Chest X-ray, AP view. Patient: 66 years old, sex M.
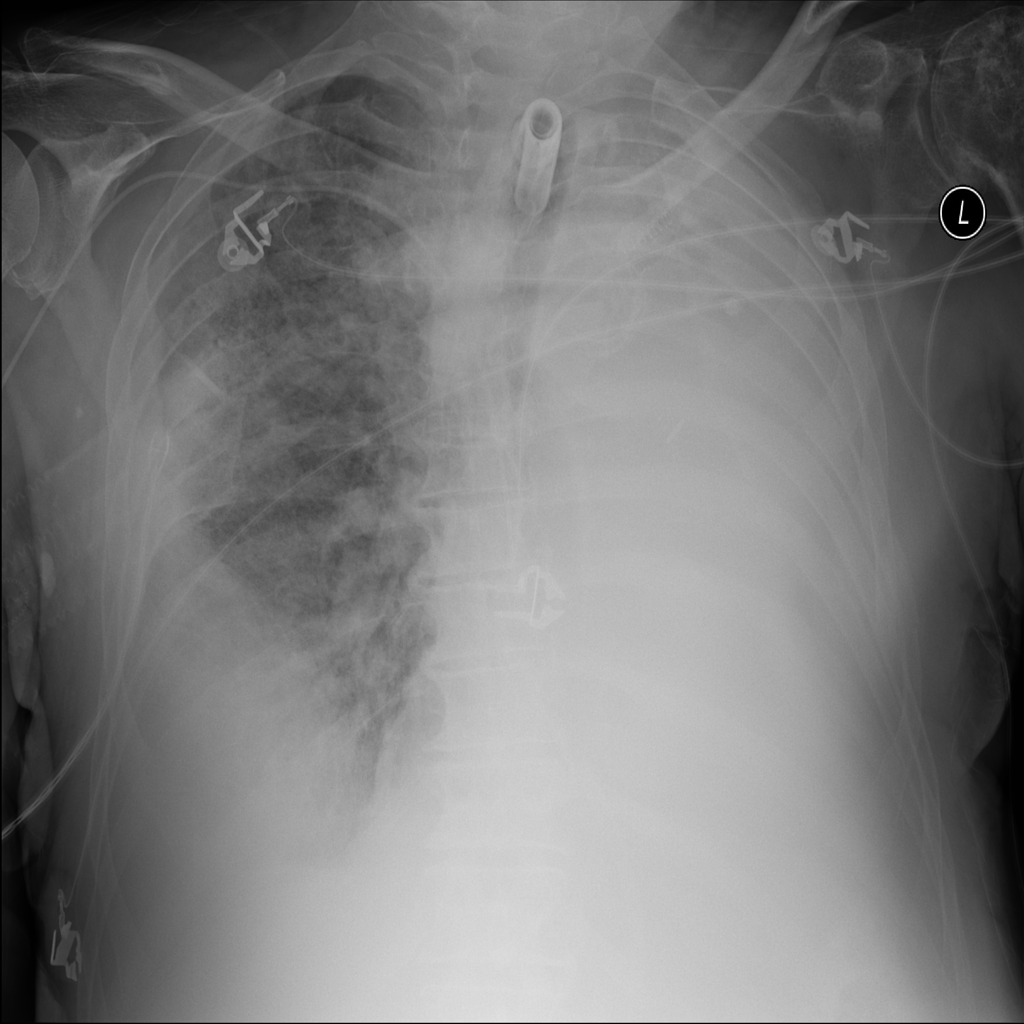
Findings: Atelectasis, Effusion, Infiltration